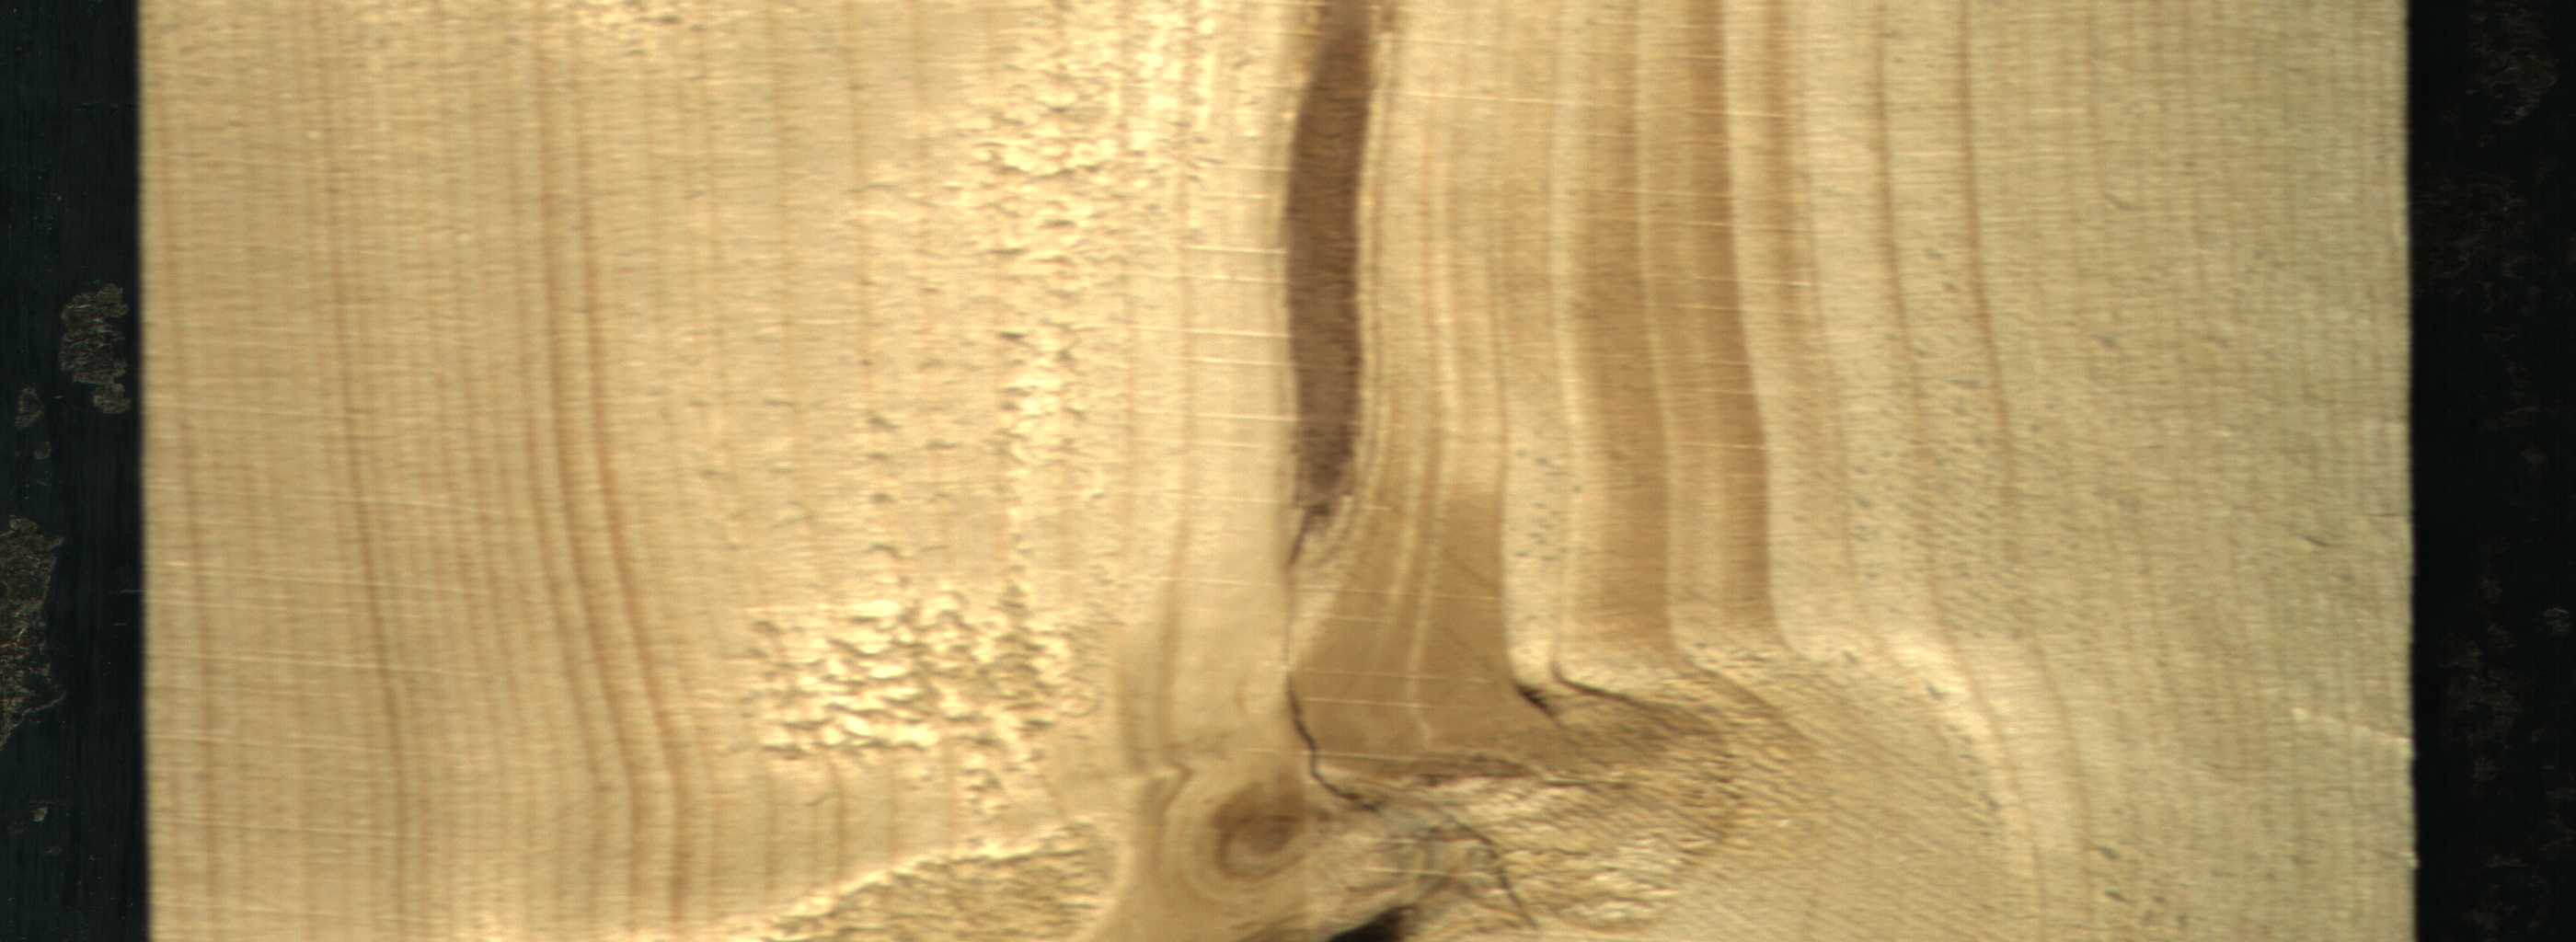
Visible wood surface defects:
Marrow
Crack
Crack
Dead_Knot
Live_Knot